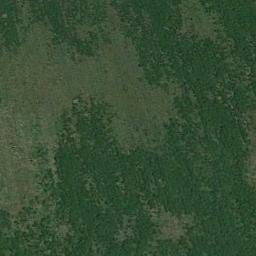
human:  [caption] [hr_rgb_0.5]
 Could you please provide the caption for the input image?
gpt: This meadow has different sparsity in different places .

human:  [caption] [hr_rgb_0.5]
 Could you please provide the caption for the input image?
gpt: The entire image is dominated by grass .

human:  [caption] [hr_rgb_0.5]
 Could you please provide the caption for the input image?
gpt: There is no grass in some parts of the meadow .

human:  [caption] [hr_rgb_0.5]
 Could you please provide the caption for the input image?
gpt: A dense meadow with many green grass .

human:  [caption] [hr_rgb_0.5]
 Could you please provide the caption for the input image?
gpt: A large dark green and light green mixed grass .